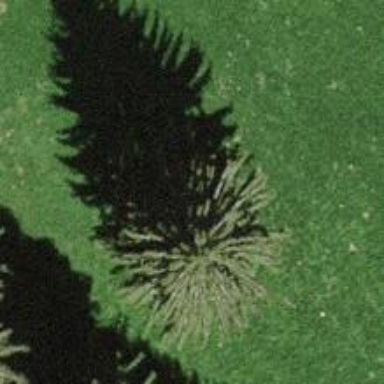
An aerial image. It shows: Beautiful tree in nature.